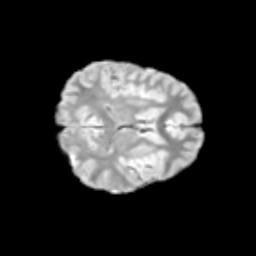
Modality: T2w
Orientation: axial
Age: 11
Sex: male
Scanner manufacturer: siemens
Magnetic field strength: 3 T
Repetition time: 3.8 s
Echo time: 0.07 s